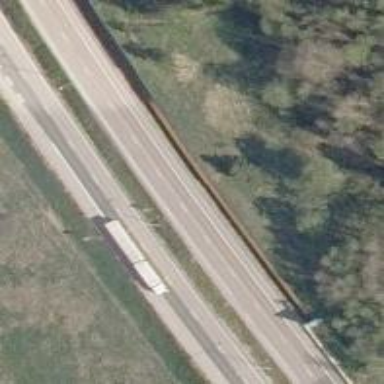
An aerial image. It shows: Asphalt motorway.